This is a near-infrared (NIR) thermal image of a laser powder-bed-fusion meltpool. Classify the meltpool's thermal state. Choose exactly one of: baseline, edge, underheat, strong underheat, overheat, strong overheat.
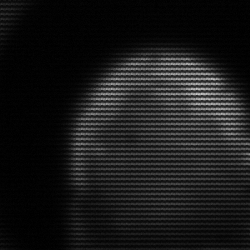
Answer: edge